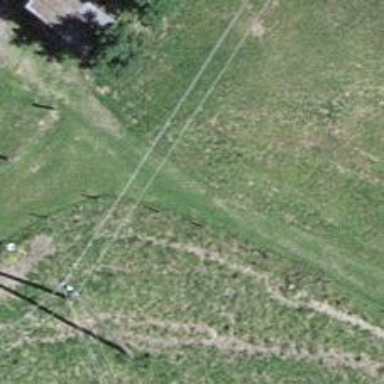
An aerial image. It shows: Path through grass with cairns marking the trail.